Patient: sex M, age 73
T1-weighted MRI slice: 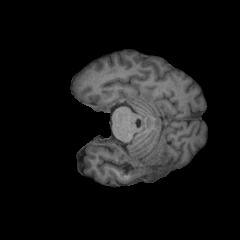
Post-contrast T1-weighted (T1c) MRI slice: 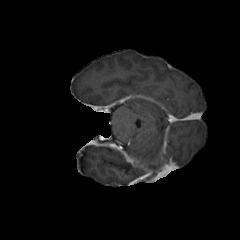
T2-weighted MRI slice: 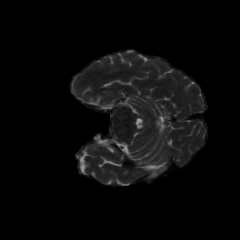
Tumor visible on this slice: no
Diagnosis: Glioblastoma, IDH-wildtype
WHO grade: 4